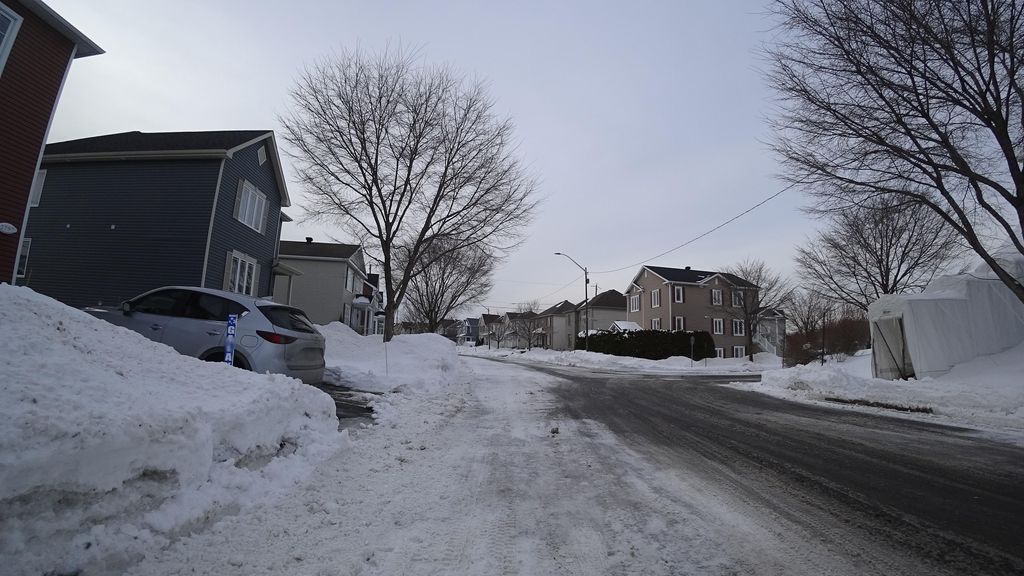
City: quebec_city